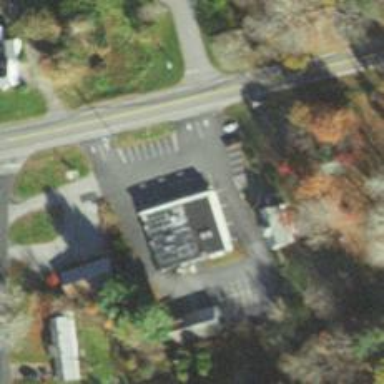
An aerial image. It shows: Convenience shop.